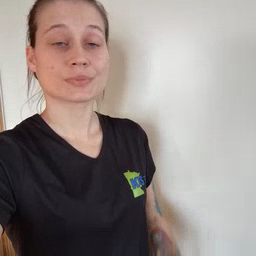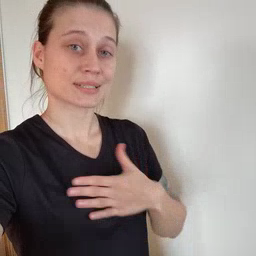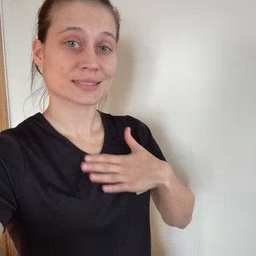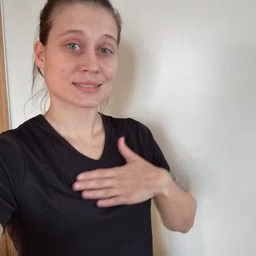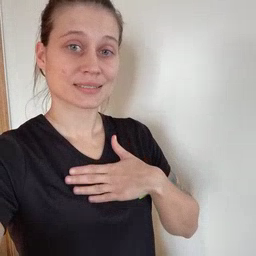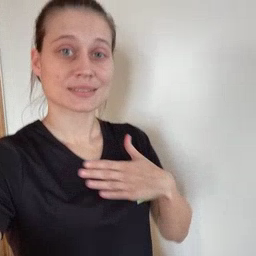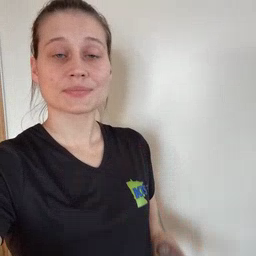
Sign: please